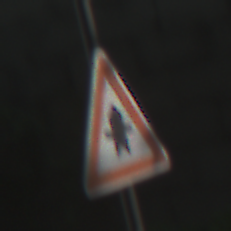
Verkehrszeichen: Vorfahrt
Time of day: Midday
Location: Outdoor (Suburban)
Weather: Clear
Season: NotSpecified
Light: Natural